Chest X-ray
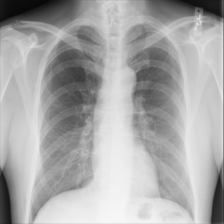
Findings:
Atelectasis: negative
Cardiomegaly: negative
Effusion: negative
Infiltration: negative
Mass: negative
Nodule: negative
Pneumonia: negative
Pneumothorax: negative
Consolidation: negative
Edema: negative
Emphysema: negative
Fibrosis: negative
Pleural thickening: negative
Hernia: negative